Question:
im trying to set this up as a div block centered in a section, not sure how to make the divs borders look like so. The top right and left corner have the crisscross effect. Was thinking maybe two divs with absolute positioning, then a div wrapping both of them with relative positioning
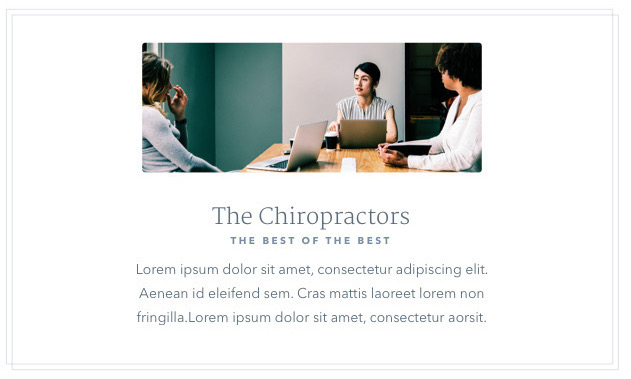
Answer: You could use a pseudo element for the second border:
'''
.crisscross {
border: 1px solid #aaaaaa;
height: 50px;
position: relative;
width: 50px;
}
.crisscross:after {
border: 1px solid #aaaaaa;
content: "";
height: 100%;
margin: 5px;
position: absolute;
width: 100%;
}
'''
'''
<div class="crisscross"></div>
'''